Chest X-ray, PA view. Patient: 52 years old, sex M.
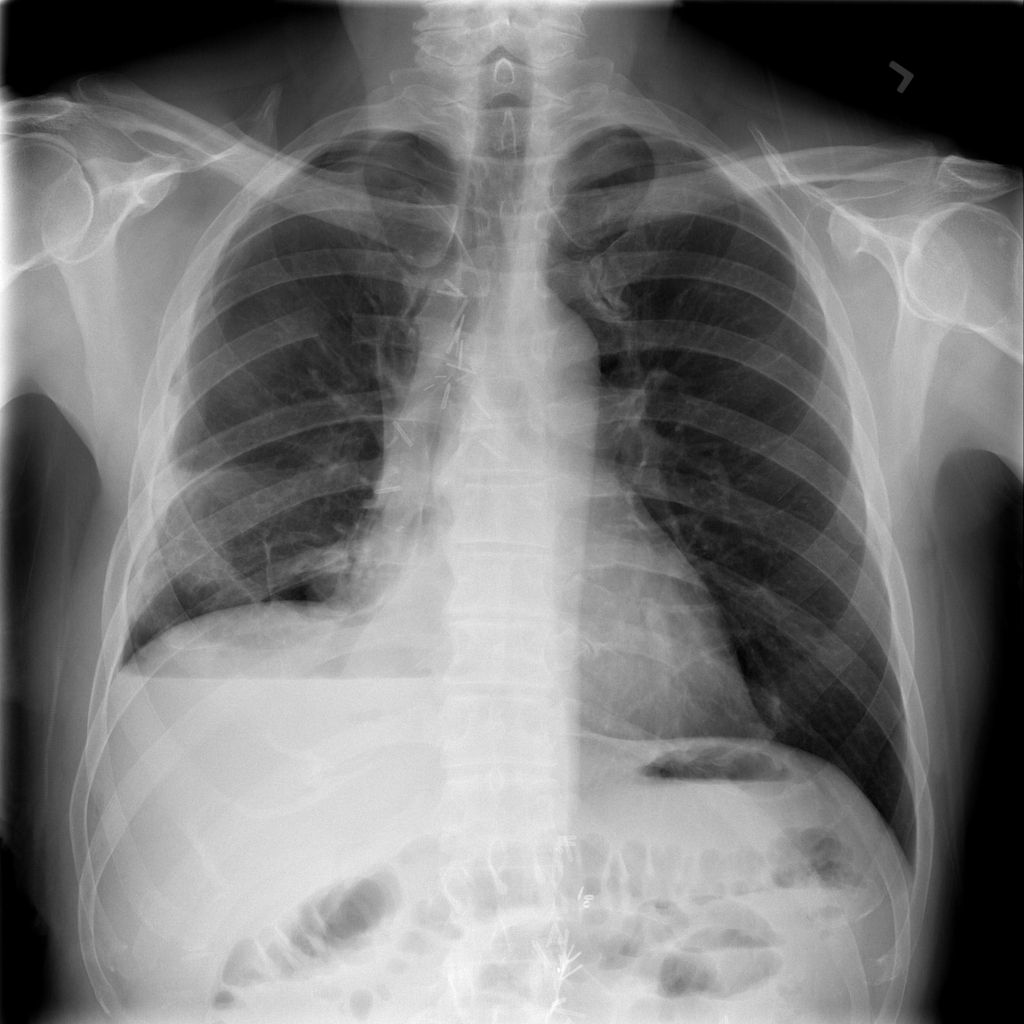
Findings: Pneumothorax